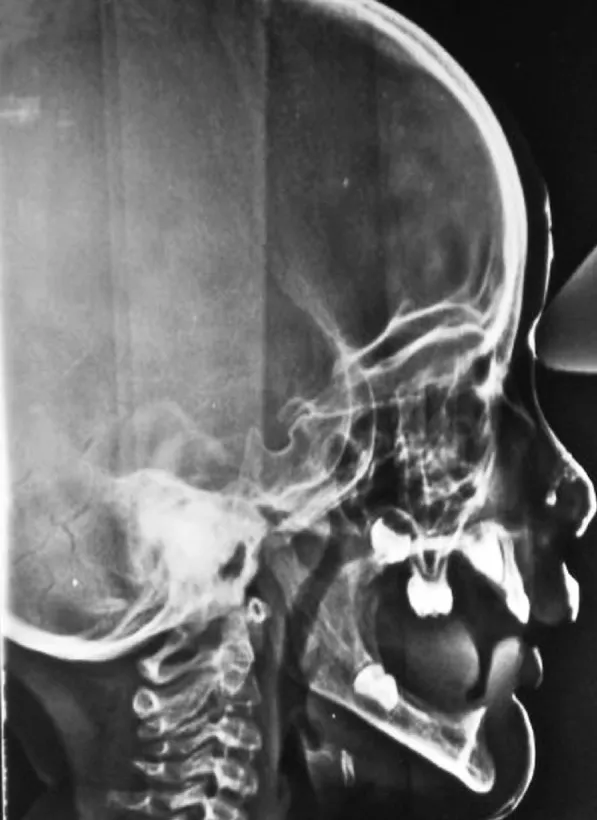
Lateral cephalogram showing aplastic lower jaw.
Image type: radiology (x_ray)